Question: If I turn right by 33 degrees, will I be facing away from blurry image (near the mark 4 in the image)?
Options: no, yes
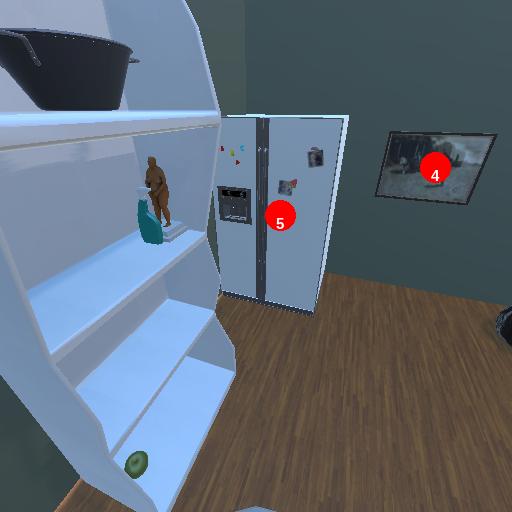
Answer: no